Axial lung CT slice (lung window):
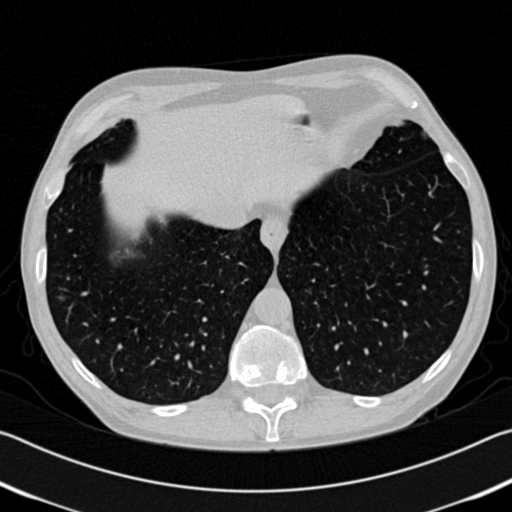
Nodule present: no